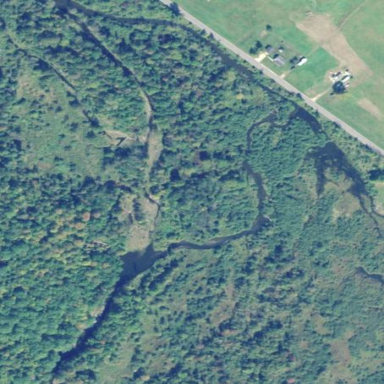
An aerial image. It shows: Detached parcel of Forest Preserve designated as nature reserve.